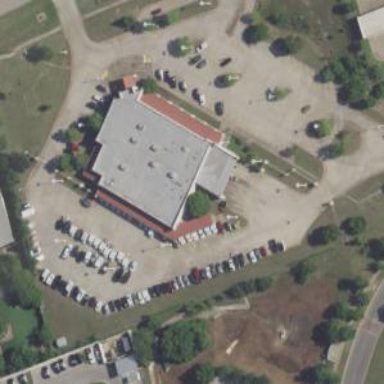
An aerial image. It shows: Building that serves as post office.